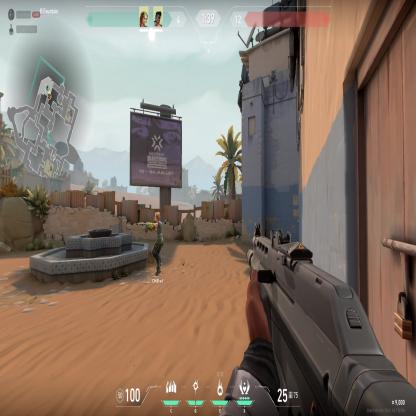
Label: teammate